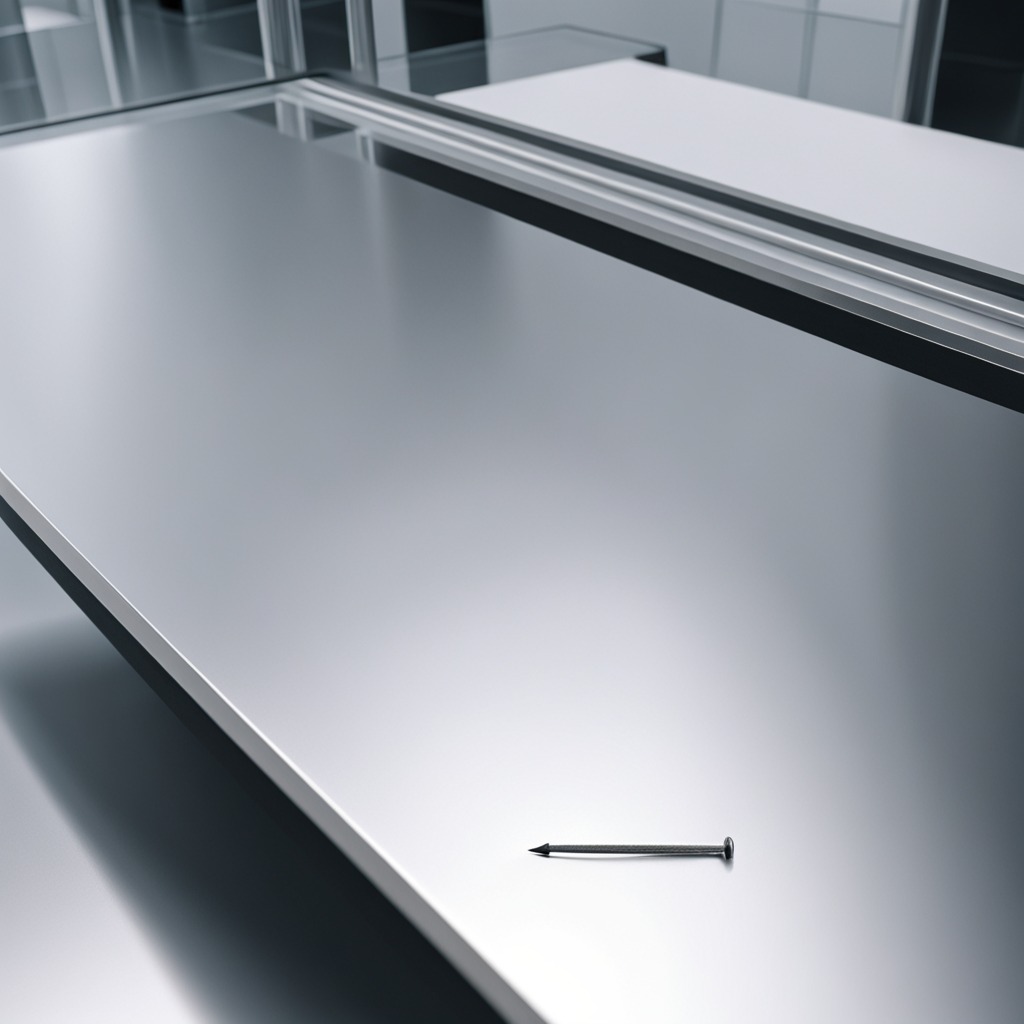
A stainless steel table is being hammered with an iron nail.